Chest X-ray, AP view. Patient: 43 years old, sex F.
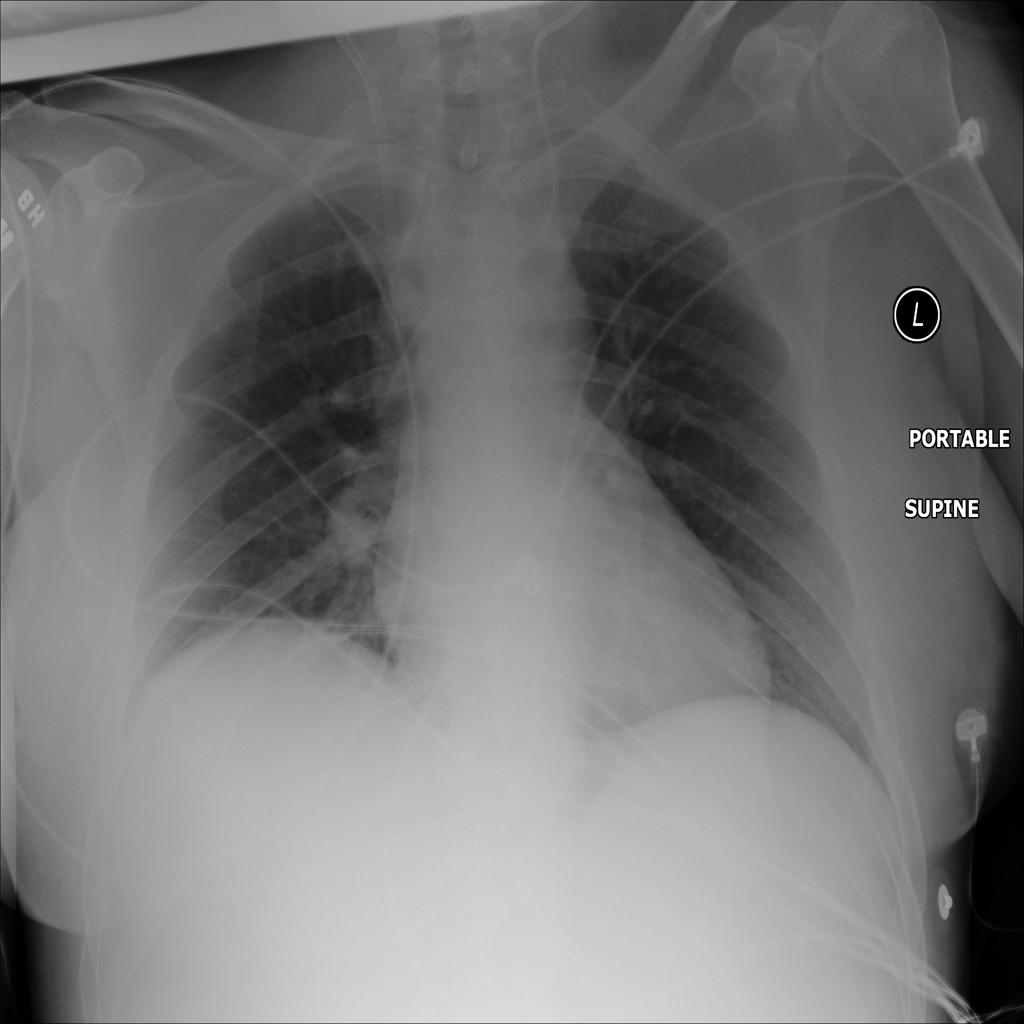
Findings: No Finding